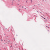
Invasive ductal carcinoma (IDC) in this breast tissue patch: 0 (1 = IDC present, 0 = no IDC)